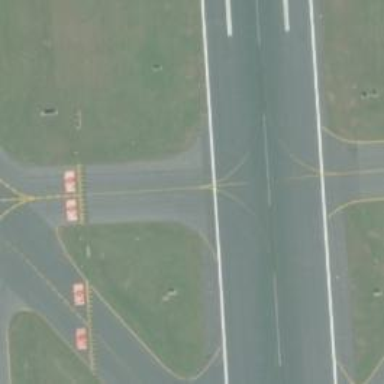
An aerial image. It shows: View of taxiway at the airport.